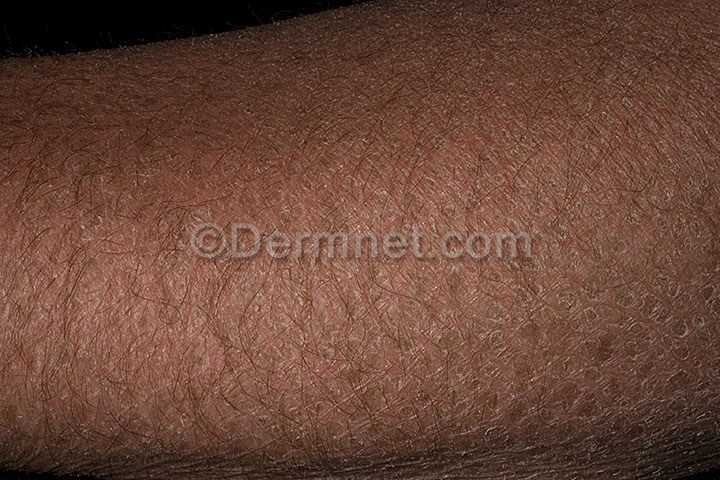
Disease: Atopic Dermatitis Photos